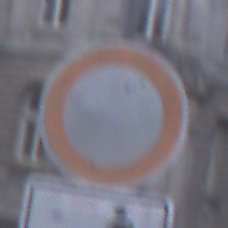
Verkehrszeichen: VerbotFahrzeugeAllerArt
Zusatzzeichen unten: HinweisDurchSinnbild1
Umgebung: Outdoor, Urban
Tageszeit: SunriseSunset
Wetter: PartlyCloudy
Licht: Natural
Jahreszeit: NotSpecified
Kontrast: LowContrast